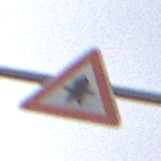
Verkehrszeichen: Vorfahrt
Umgebung: Outdoor, Nature
Tageszeit: MorningAfternoon
Wetter: PartlyCloudy
Licht: Natural
Jahreszeit: NotSpecified
Kontrast: MediumContrast